Question: I managed to create a (basic) animated JApplet for the first time in 3 years, but I am annoyed with the image flickering when it moves. The Timer object is what is making the image move, and my private inner class "TimerListener" is responsible for the animated motion of the moving image.
Here is the code of my TimerListener class, where I think this problem may be able to be solved:
'''
@Override
public void paint(Graphics g) {
super.paint(g);
g.drawImage(smileyFace.getImage(), xCoord, yCoord, this);
}
private class TimerListener implements ActionListener {
@Override
public void actionPerformed(ActionEvent e) {
//Following if-else manipulates Y coordinate
if (goingUp) {
if (yCoord > minY) {
yCoord -= move;
}
else {
goingUp = false;
}
} else {
if (yCoord < (getContentPane().getHeight() - (smileyFace.getIconHeight()+ Y_OFFSET))) {
yCoord += move;
}
else {
goingUp = true;
}
}
//Following if-else manipulates X coordinate
if (goingSideways) {
if (xCoord > 0) {
xCoord -= move;
}
else {
goingSideways = false;
}
} else {
if (xCoord < (getContentPane().getWidth() - (smileyFace.getIconWidth() + X_OFFSET))) {
xCoord += move;
}
else {
goingSideways = true;
}
}
repaint();
}
}
'''
If it helps, here is a screenshot of my JApplet - in this case, the troll face should be moving in the black area, and bouncing off the sides as it hits them:

For those of you who want to run and test the JApplet, you can get the Netbeans project from <URL>.
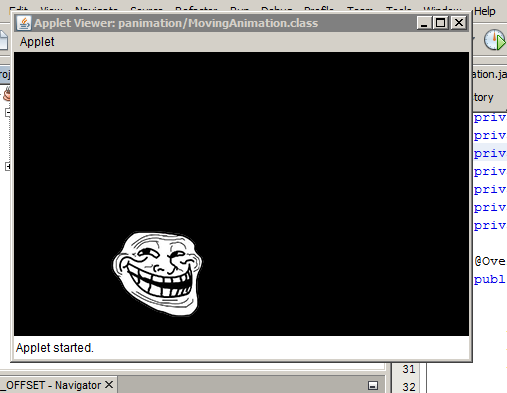
Answer: Thanks to the user 'arynaq', I have fixed my problem. I put the following paint method:
'''
@Override
public void paint(Graphics g) {
super.paint(g);
g.drawImage(smileyFace.getImage(), xCoord, yCoord, this);
}
'''
...into an inner class which extends JPanel (notice how I changed 'paint' to 'paintComponent'):
'''
class ImagePanel extends JPanel
{
public ImagePanel()
{
setBackground(Color.BLACK);
}
@Override
public void paintComponent(Graphics g) {
super.paintComponent(g);
g.drawImage(smileyFace.getImage(), xCoord, yCoord, this);
}
@Override
public void setBackground(Color bg) {
super.setBackground(bg); //To change body of generated methods, choose Tools | Templates.
}
}
'''
... then added it to my JApplet via it's init() method (I'm not sure if I'd be correct by calling this the JApplet's constructor...):
'''
@Override
public void init() {
smileyFace = new ImageIcon("images/happyFace.png");
**add(new ImagePanel());**
timerDelay = 10;
timer = new Timer(timerDelay, new TimerListener());
timer.start();
//getContentPane().setBounds(0, 0, CONTENTPANE_WIDTH, CONTENTPANE_HEIGHT);
getContentPane().setBackground(Color.BLACK);
//maxY = getContentPane().getHeight();
minY = 0;
xCoord = 0;
yCoord = 0;
move = 2;
}
'''
You can see it running by cloning <URL>.